Field crop: maize
Growth stage: 1
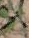
Species: atriplex